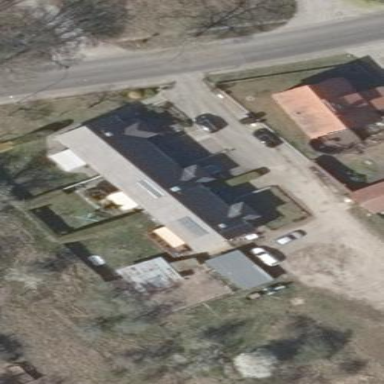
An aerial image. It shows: Apartments building with gabled roof oriented along.